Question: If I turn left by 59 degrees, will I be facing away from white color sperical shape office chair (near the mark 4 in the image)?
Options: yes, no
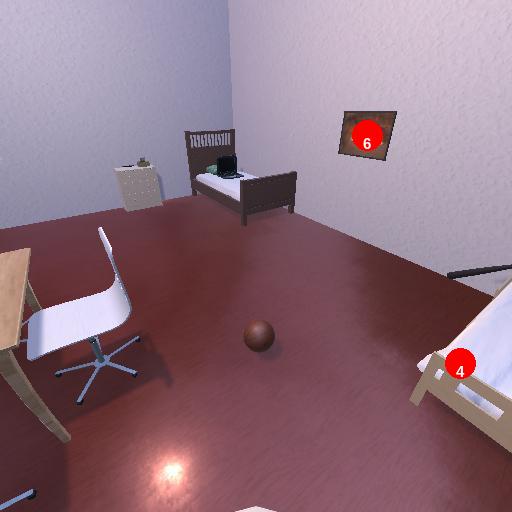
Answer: yes